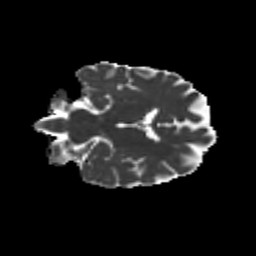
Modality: MD
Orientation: coronal
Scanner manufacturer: siemens
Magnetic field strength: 3 T
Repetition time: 9.2 s
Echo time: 0.084 s